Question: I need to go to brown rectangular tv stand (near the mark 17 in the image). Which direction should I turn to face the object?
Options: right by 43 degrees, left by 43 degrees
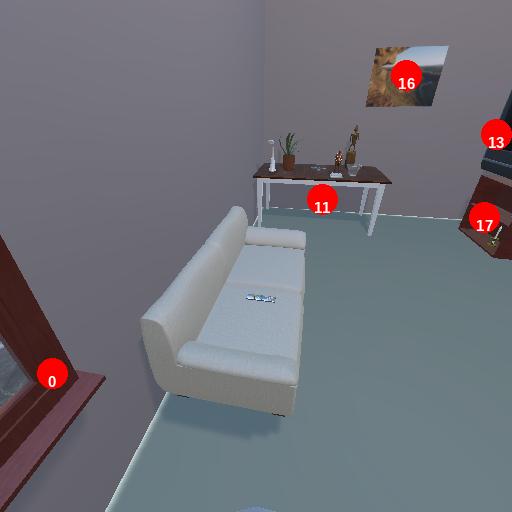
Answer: right by 43 degrees